Question: I'm trying to go around different functionality integrated with but I can't to do this type of animation when a view fill another like that :

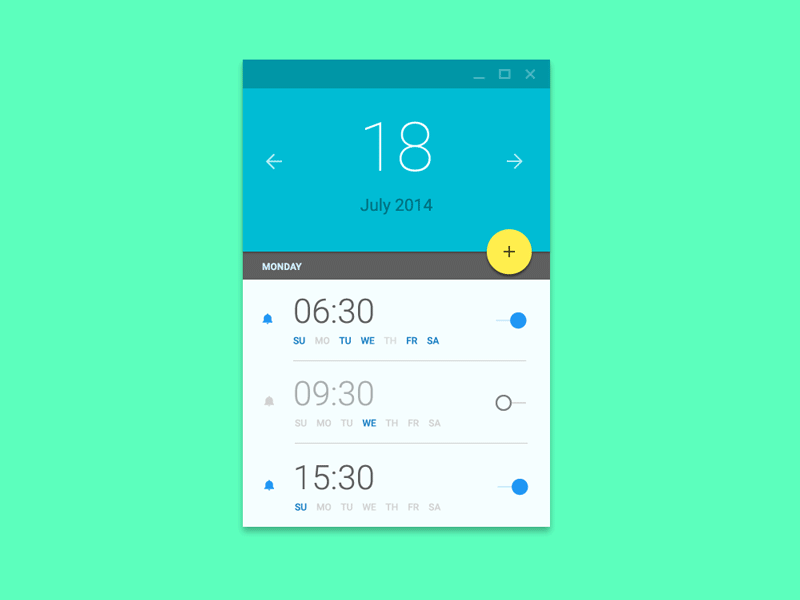
Answer: The solution to do that is 'pathInterpolator' and the name of this effect is .
> Animations in material design rely on curves for time interpolation
and spatial movement patterns. With Android 5.0 (API level 21) and
above, you can define custom timing curves and curved motion patterns
for animations.
You can see how to implement it here :
<URL>
And sample on GitHub <URL> :